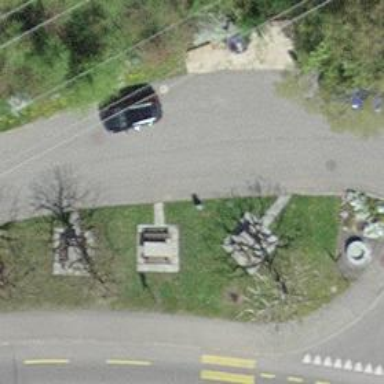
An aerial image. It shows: Picnic site for tourists.